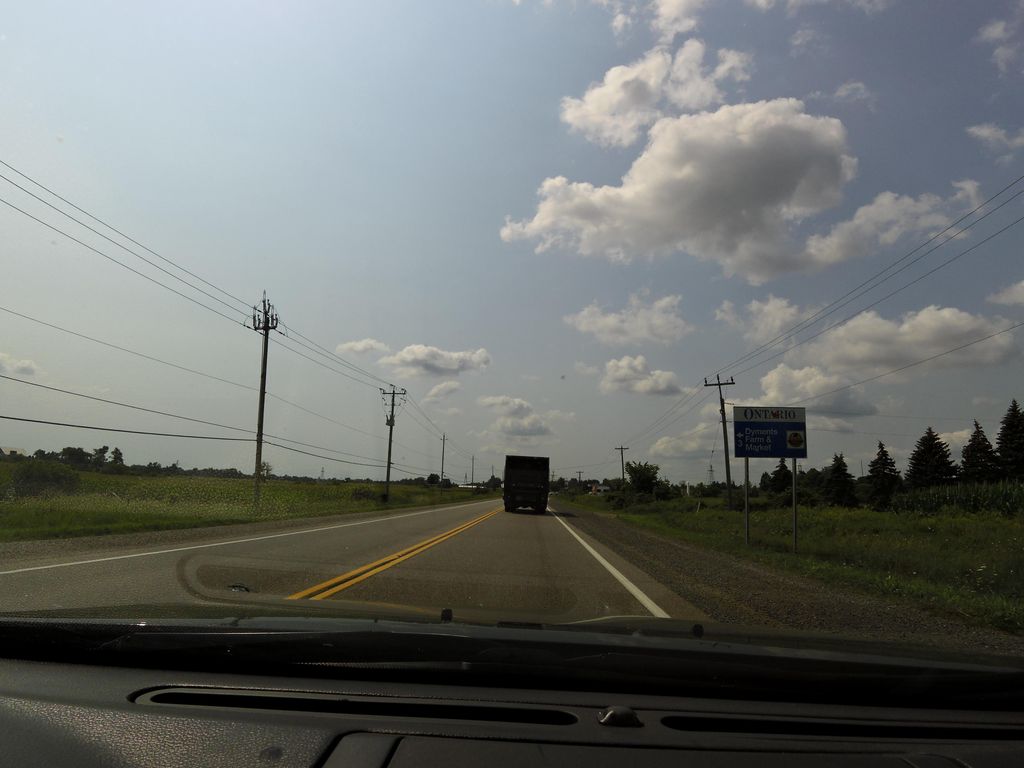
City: hamilton